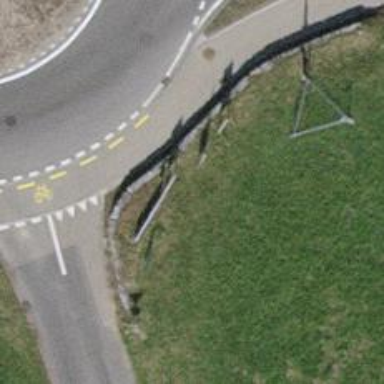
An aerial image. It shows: Retaining wall.